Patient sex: M
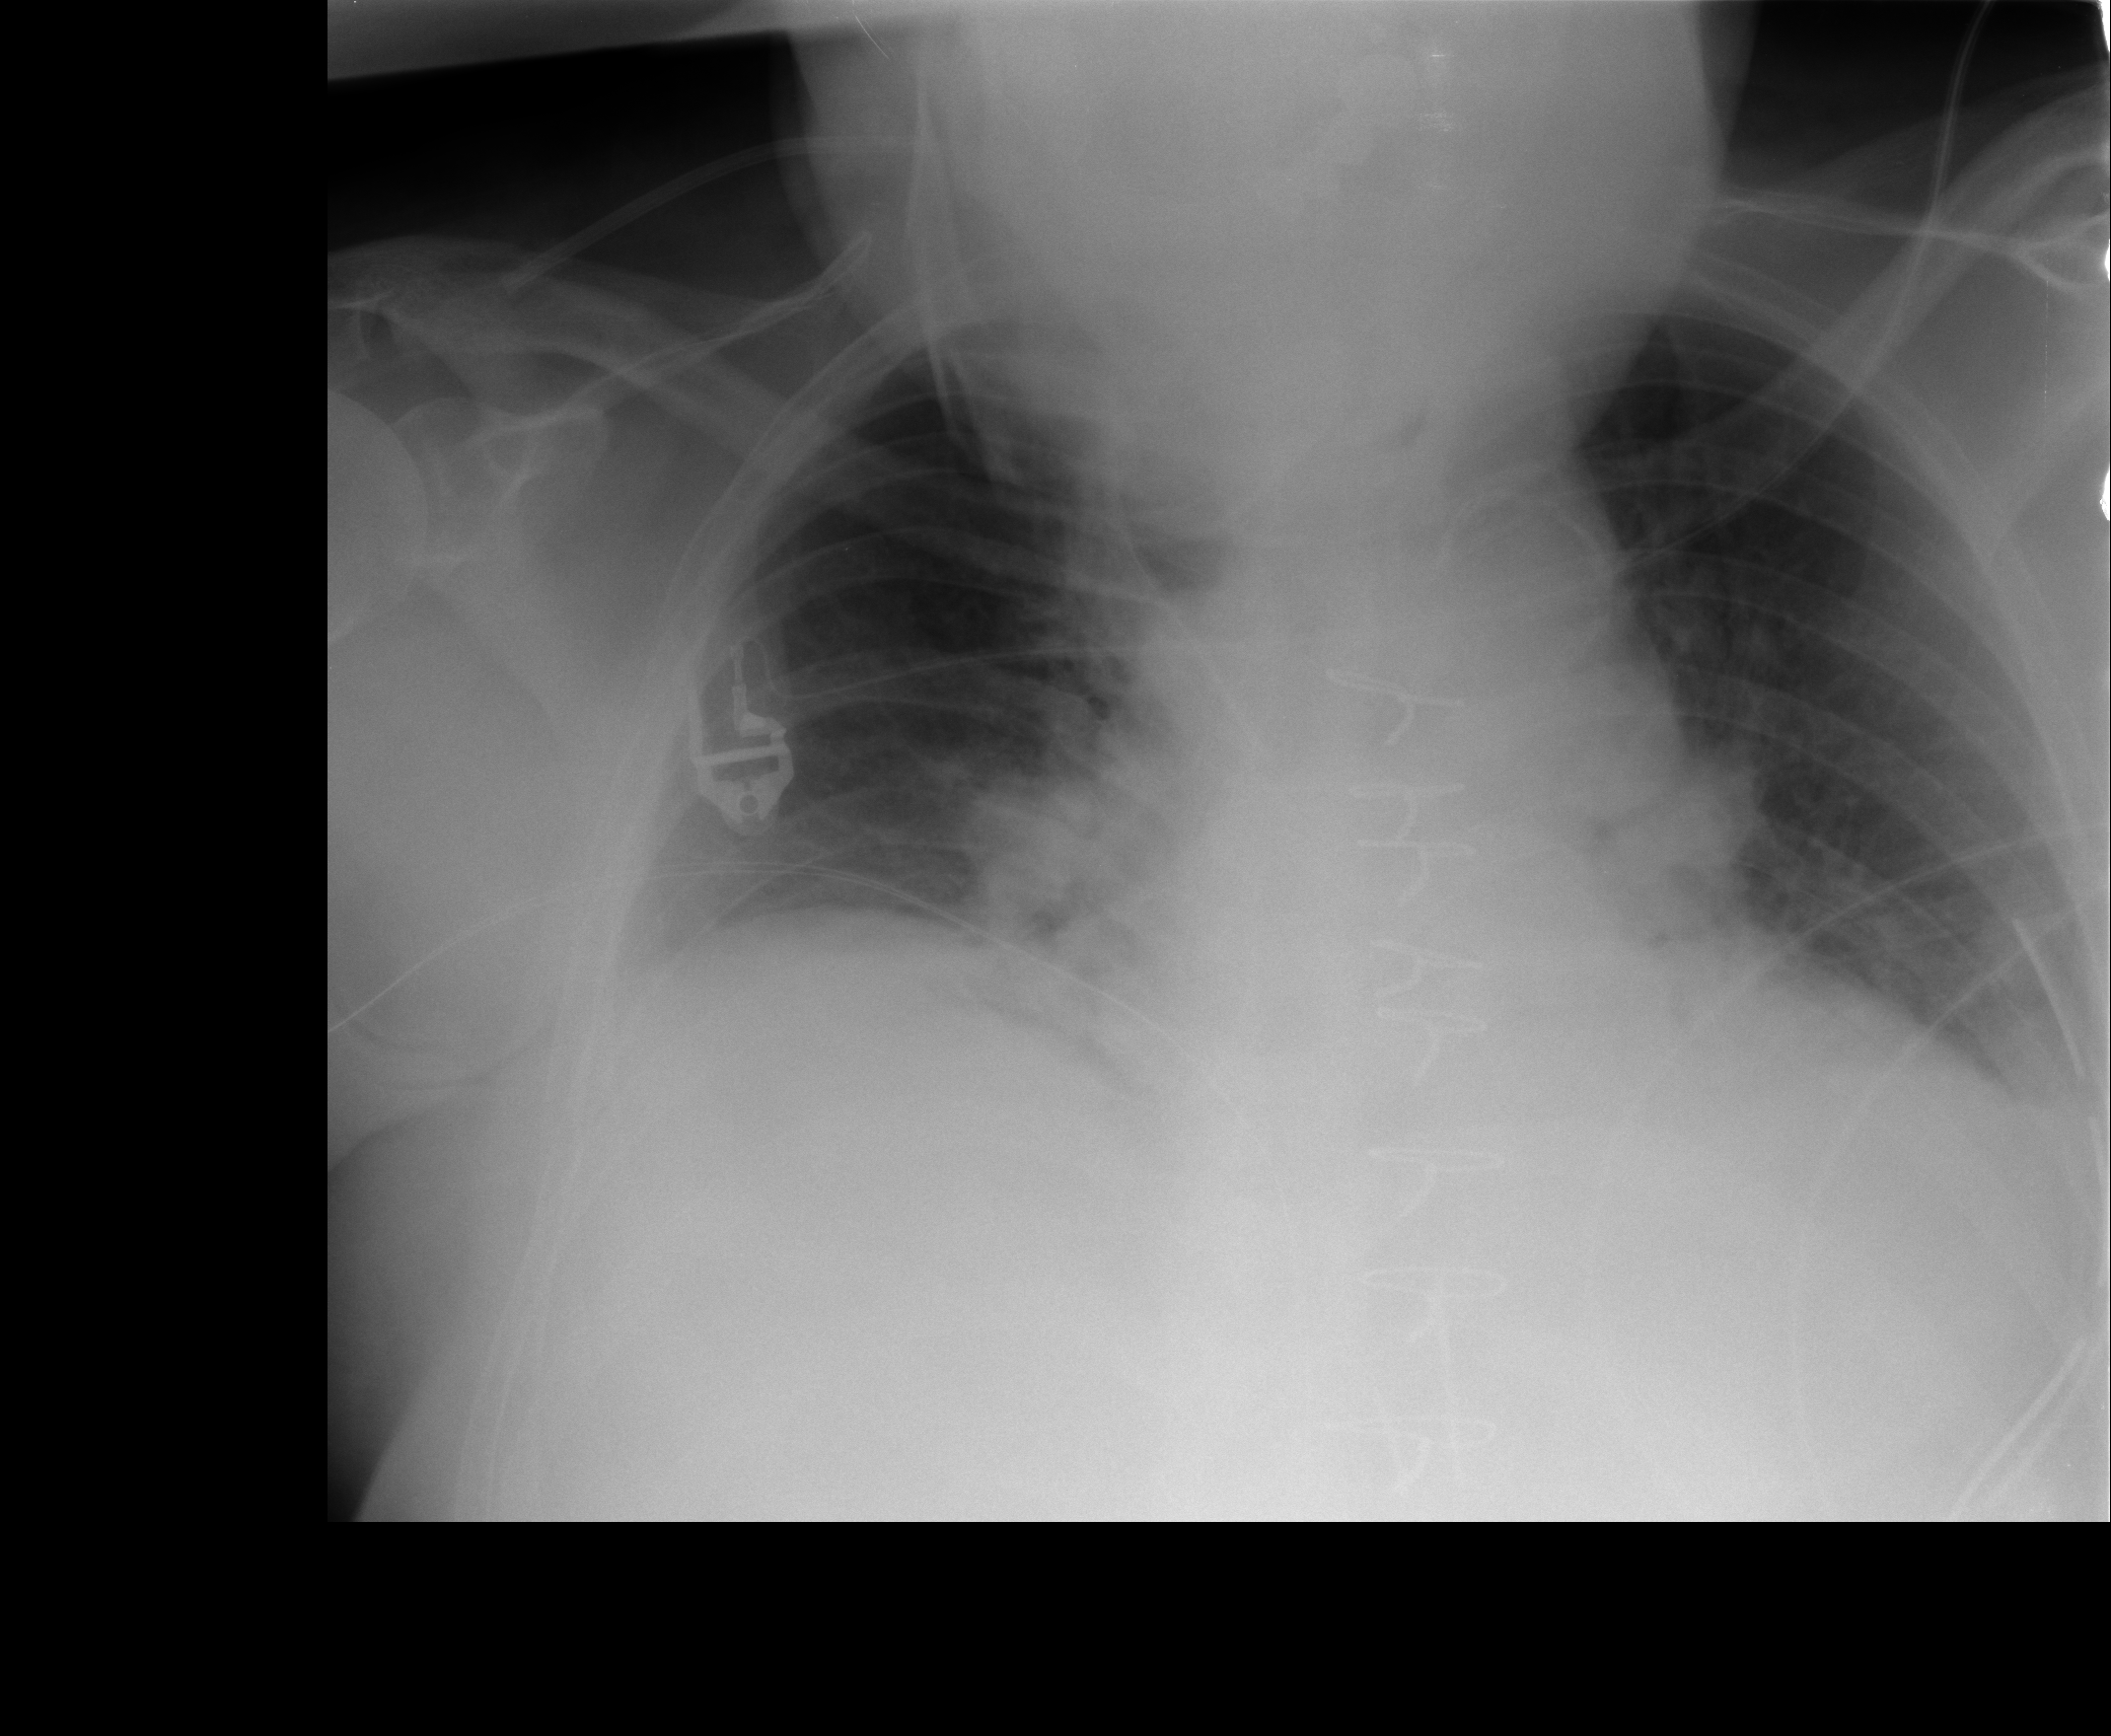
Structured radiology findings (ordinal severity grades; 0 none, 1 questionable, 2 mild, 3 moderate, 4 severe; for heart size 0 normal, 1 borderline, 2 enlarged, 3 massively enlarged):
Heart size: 1
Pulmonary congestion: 0
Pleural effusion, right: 0
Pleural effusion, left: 2
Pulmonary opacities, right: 0
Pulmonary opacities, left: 2
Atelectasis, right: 2
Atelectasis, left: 2